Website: crate-barrel
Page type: billing-address
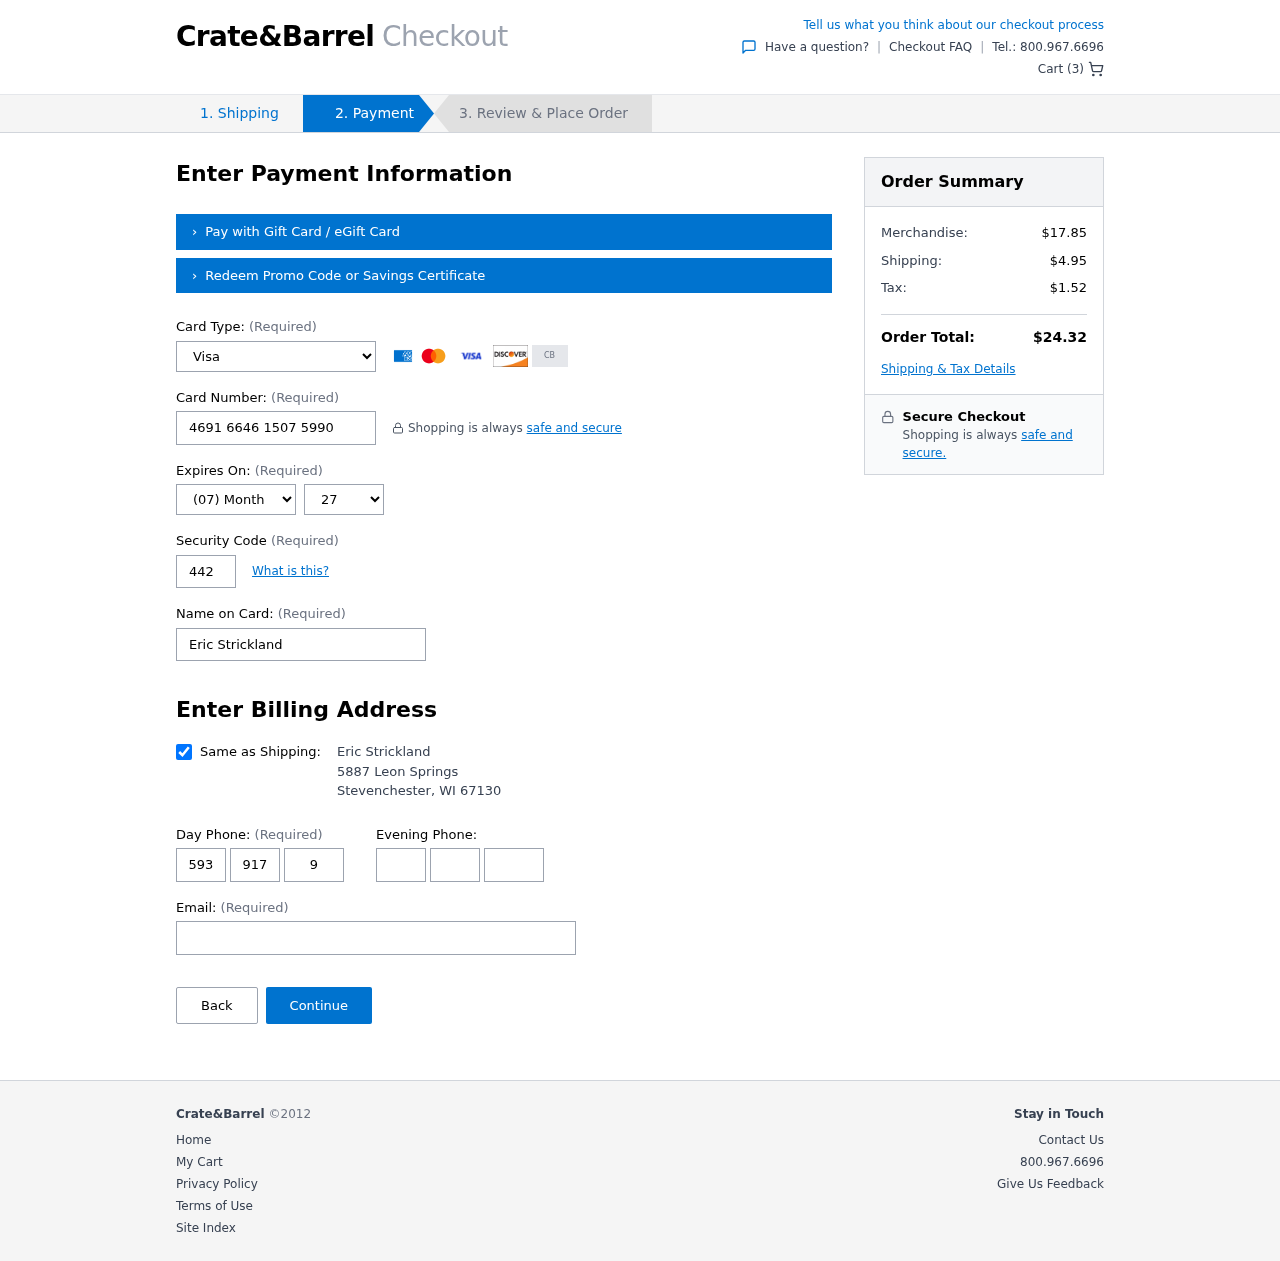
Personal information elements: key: PII_CARD_CVV
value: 442
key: PII_CARD_EXPIRY_MONTH
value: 07
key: PII_CARD_EXPIRY_YEAR
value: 27
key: PII_CARD_NUMBER
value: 4691 6646 1507 5990
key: PII_CARD_TYPE
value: Visa
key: PII_CITY
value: Stevenchester
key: PII_EMAIL
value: estrickland@yahoo.com
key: PII_FULLNAME
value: Eric Strickland
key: PII_PHONE_AREA
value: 593
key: PII_PHONE_PREFIX
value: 917
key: PII_PHONE_SUFFIX
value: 9608
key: PII_POSTCODE
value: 67130
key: PII_STATE_ABBR
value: WI
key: PII_STREET
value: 5887 Leon Springs
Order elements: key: ORDER_NUM_ITEMS
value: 3
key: ORDER_SUBTOTAL
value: $17.85
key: ORDER_SHIPPING_COST
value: $4.95
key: ORDER_TAX
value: $1.52
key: ORDER_TOTAL
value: $24.32